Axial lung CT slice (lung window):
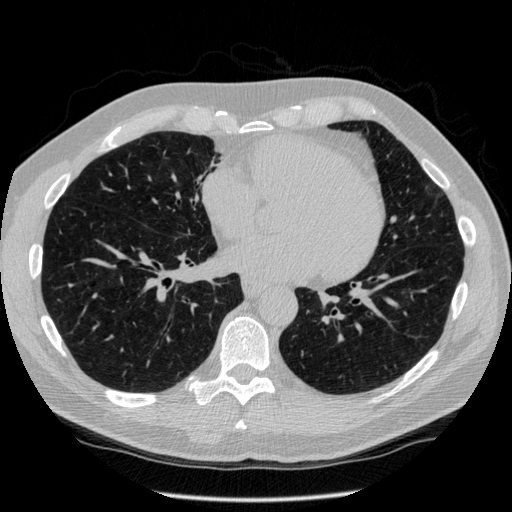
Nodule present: no